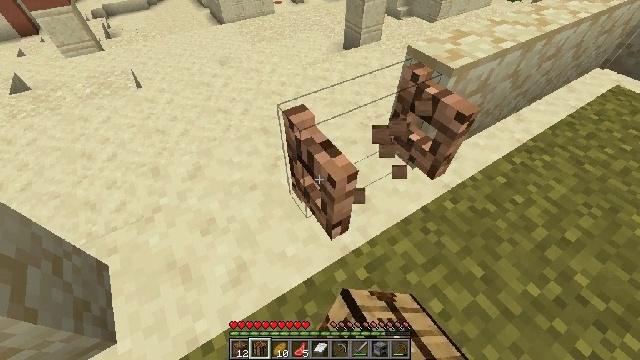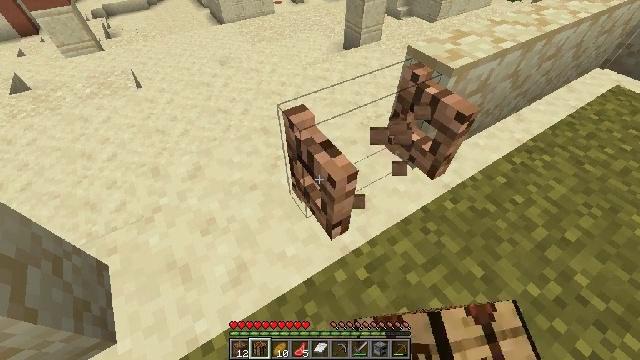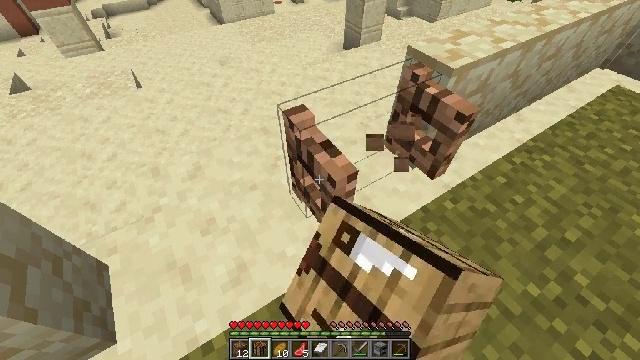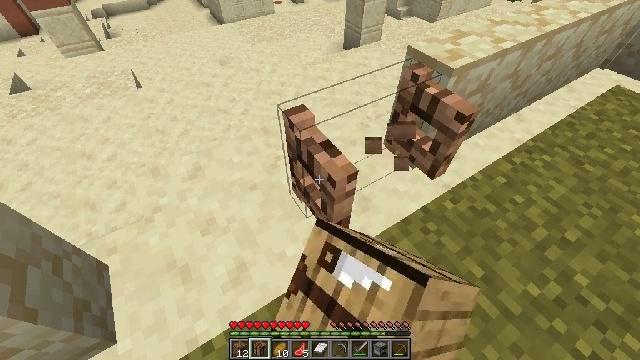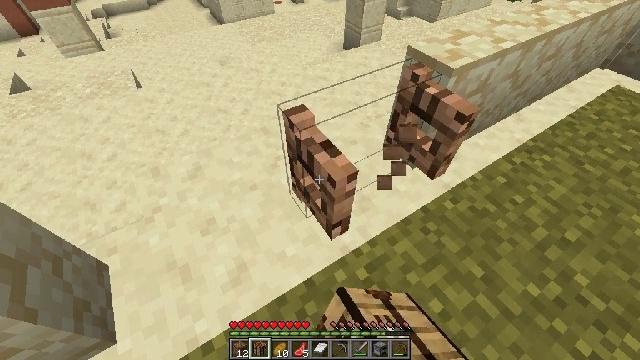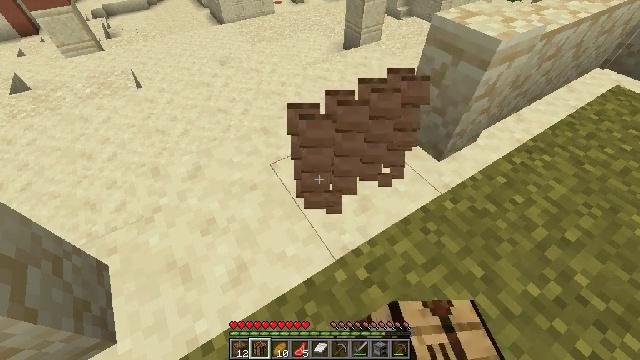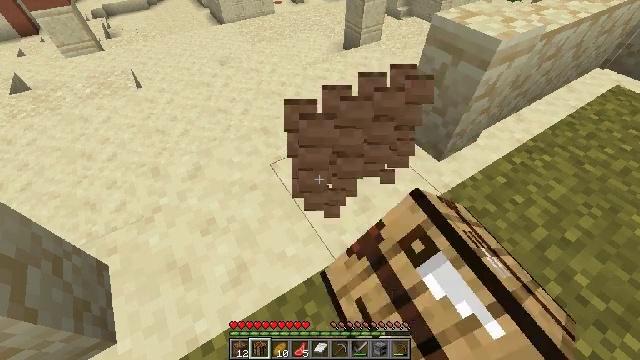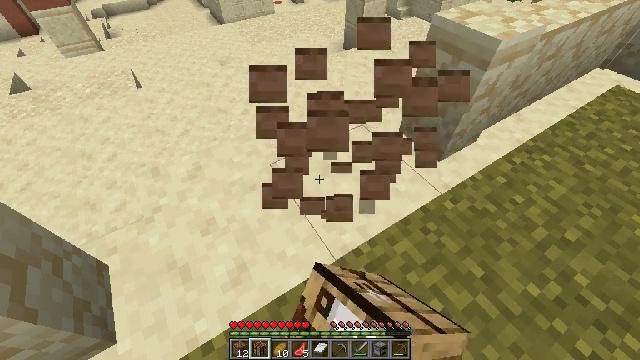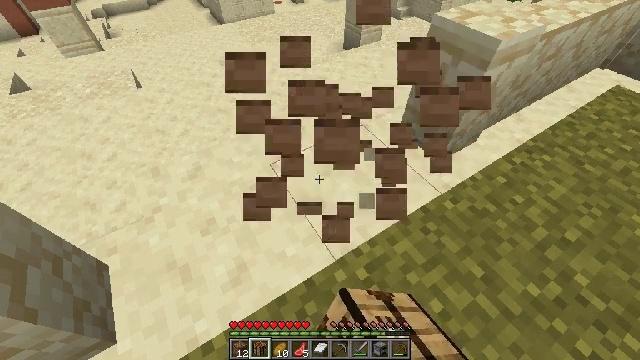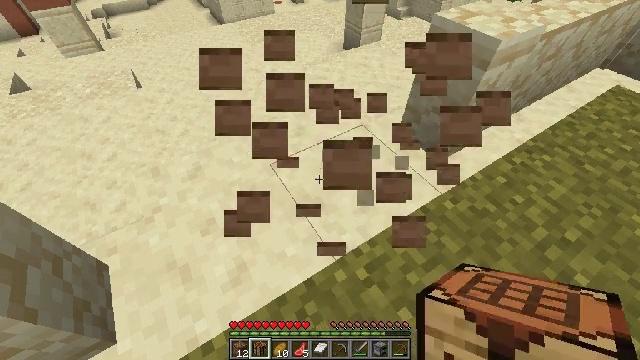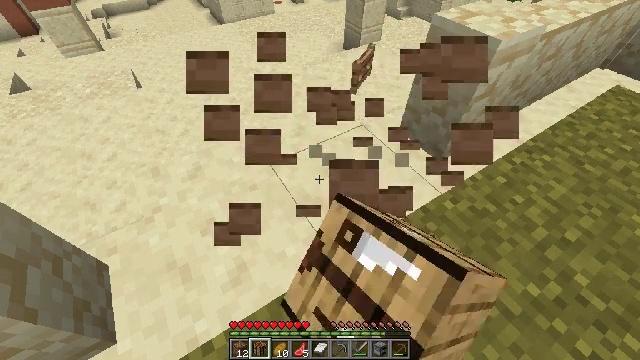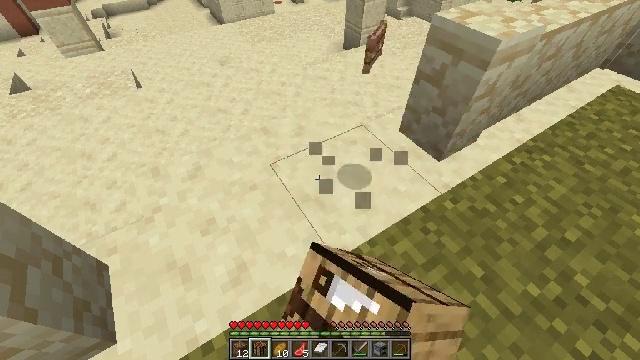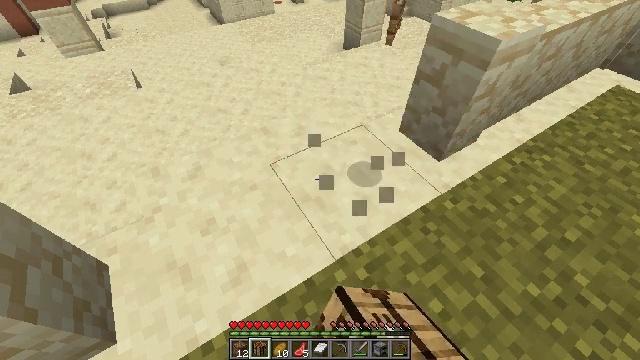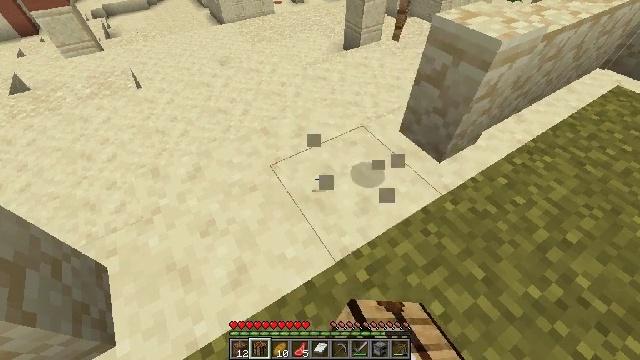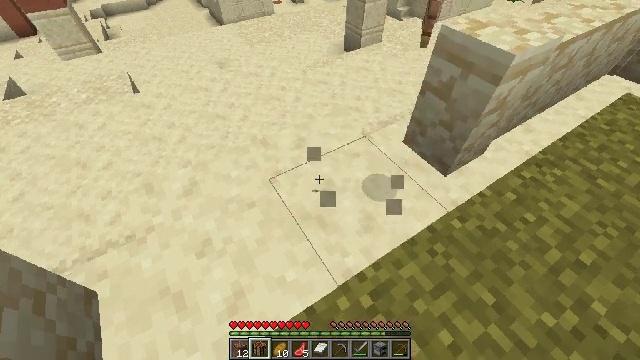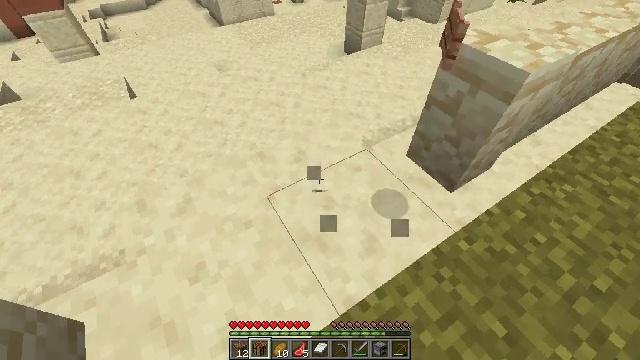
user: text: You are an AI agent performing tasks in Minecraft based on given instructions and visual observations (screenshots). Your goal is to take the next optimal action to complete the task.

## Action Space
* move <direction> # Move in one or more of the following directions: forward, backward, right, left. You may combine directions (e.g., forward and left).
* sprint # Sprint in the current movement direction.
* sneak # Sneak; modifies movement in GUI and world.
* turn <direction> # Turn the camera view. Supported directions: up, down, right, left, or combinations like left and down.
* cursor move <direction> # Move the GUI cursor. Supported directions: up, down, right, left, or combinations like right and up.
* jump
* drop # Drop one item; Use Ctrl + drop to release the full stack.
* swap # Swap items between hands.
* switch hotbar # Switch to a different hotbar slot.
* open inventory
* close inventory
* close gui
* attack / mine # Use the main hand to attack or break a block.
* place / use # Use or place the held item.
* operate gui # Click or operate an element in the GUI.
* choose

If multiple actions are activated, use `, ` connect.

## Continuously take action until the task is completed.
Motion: motion action
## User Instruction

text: Gather the jungle fence gate from your structure.
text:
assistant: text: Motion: attack / mine
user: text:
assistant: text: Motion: attack / mine
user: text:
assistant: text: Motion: attack / mine
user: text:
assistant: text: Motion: attack / mine
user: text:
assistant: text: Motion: attack / mine
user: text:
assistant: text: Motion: attack / mine
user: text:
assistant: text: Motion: attack / mine
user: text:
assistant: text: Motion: attack / mine
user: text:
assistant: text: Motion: attack / mine
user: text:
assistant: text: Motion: attack / mine
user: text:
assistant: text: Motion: attack / mine
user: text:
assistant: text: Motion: attack / mine
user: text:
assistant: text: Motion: move forward
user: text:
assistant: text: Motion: move forward
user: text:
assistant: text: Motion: move forward
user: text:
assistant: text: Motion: move forward, turn left
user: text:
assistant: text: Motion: move forward and move right, turn left
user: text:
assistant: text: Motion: move forward and move right, turn left
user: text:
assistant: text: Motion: move forward and move right, turn left
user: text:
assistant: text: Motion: move forward and move right, turn left
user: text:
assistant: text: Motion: move right, turn left
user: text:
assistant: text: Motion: move right, turn left
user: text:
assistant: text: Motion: move right, turn left
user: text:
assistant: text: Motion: turn left and up
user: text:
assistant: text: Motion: turn left and up
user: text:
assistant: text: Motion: turn left and up
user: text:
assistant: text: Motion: turn left and up
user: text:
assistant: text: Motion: no_op
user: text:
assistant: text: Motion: no_op
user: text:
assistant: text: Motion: no_op